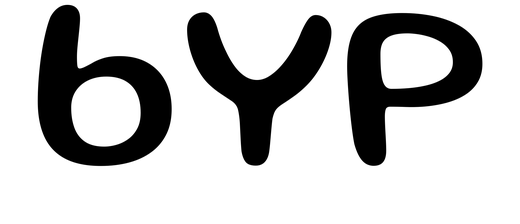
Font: Gluten_Regular